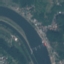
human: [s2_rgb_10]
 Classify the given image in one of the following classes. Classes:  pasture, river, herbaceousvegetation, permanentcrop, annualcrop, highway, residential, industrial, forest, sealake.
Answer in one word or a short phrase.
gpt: River